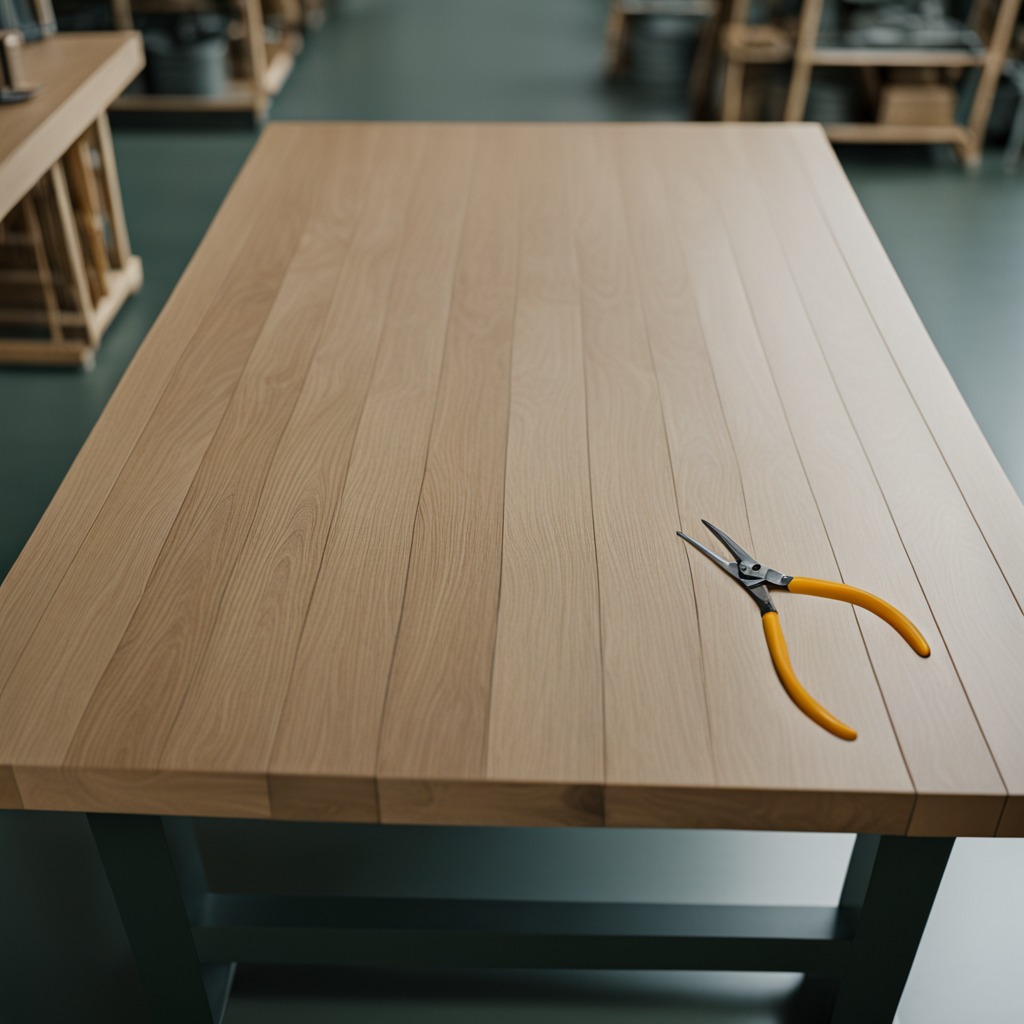
A plier is lying on a workbench inside a coastal fishing gear workshop.